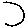
Label: moon